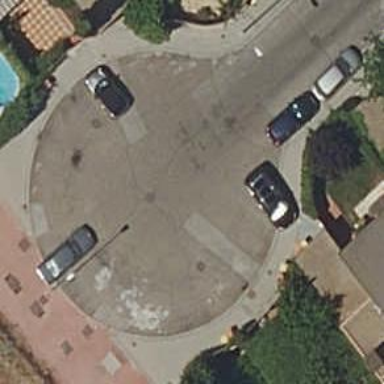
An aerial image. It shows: Turning circle on the road.